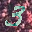
Label: 3